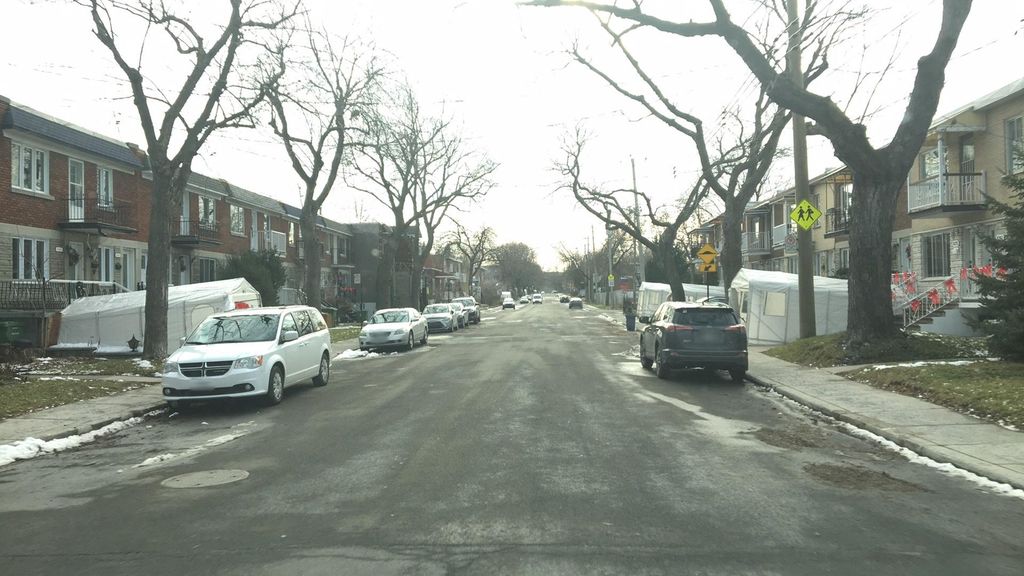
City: montreal